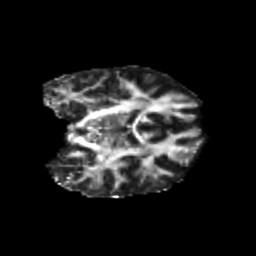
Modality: FA
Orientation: coronal
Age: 20
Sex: male
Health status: healthy
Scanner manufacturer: philips
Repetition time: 7.395 s
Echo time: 0.08599 s